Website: ulta-beauty
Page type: payment
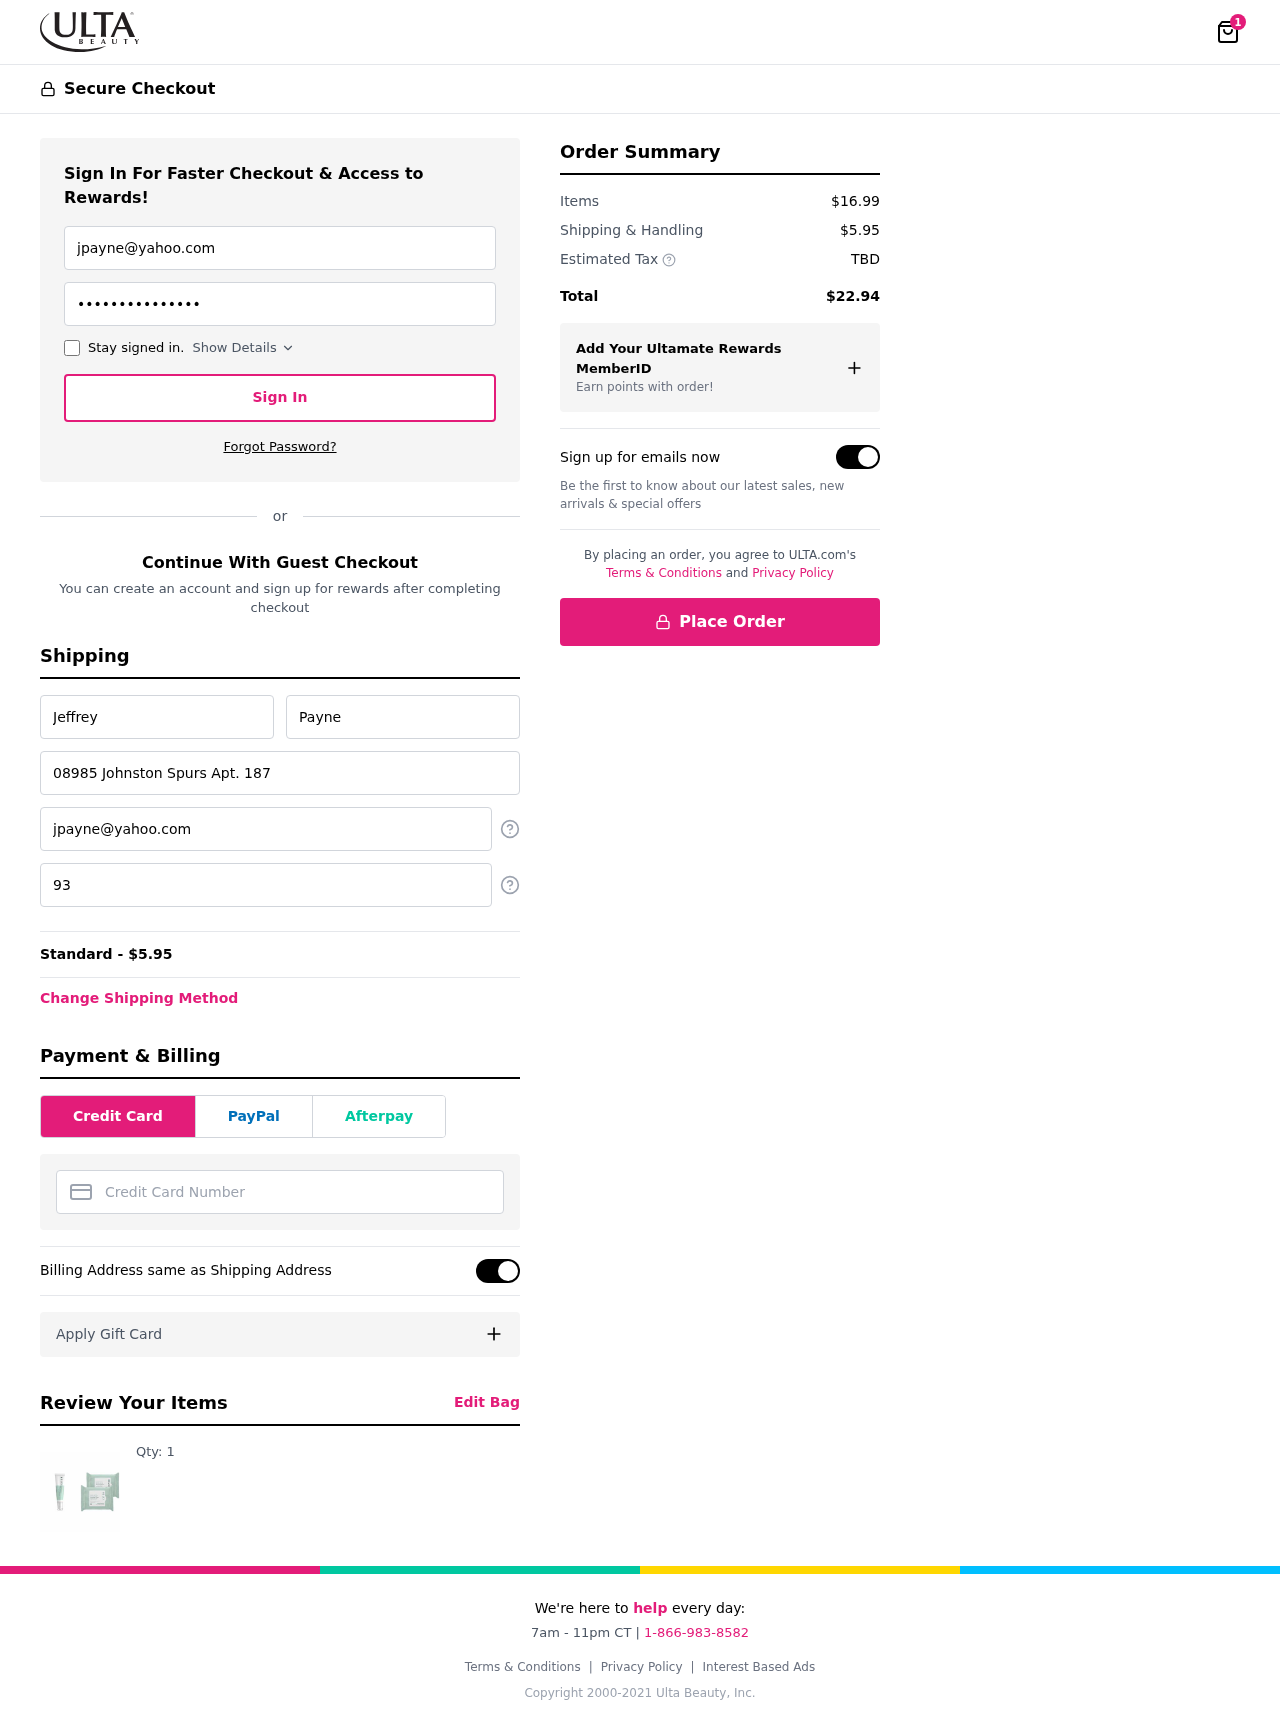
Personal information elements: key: PII_CARD_NUMBER
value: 6011 3786 7600 9024
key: PII_EMAIL
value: jpayne@yahoo.com
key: PII_FIRSTNAME
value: Jeffrey
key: PII_LASTNAME
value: Payne
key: PII_PHONE
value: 9323483569
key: PII_STREET
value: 08985 Johnston Spurs Apt. 187
Product elements: key: PRODUCT1_QUANTITY
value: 1
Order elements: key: ORDER_NUM_ITEMS
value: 1
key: ORDER_SHIPPING_COST
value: $5.95
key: ORDER_SHIPPING_COST
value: Standard - $5.95
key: ORDER_SUBTOTAL
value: $16.99
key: ORDER_TAX
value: TBD
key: ORDER_TOTAL
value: $22.94